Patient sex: F
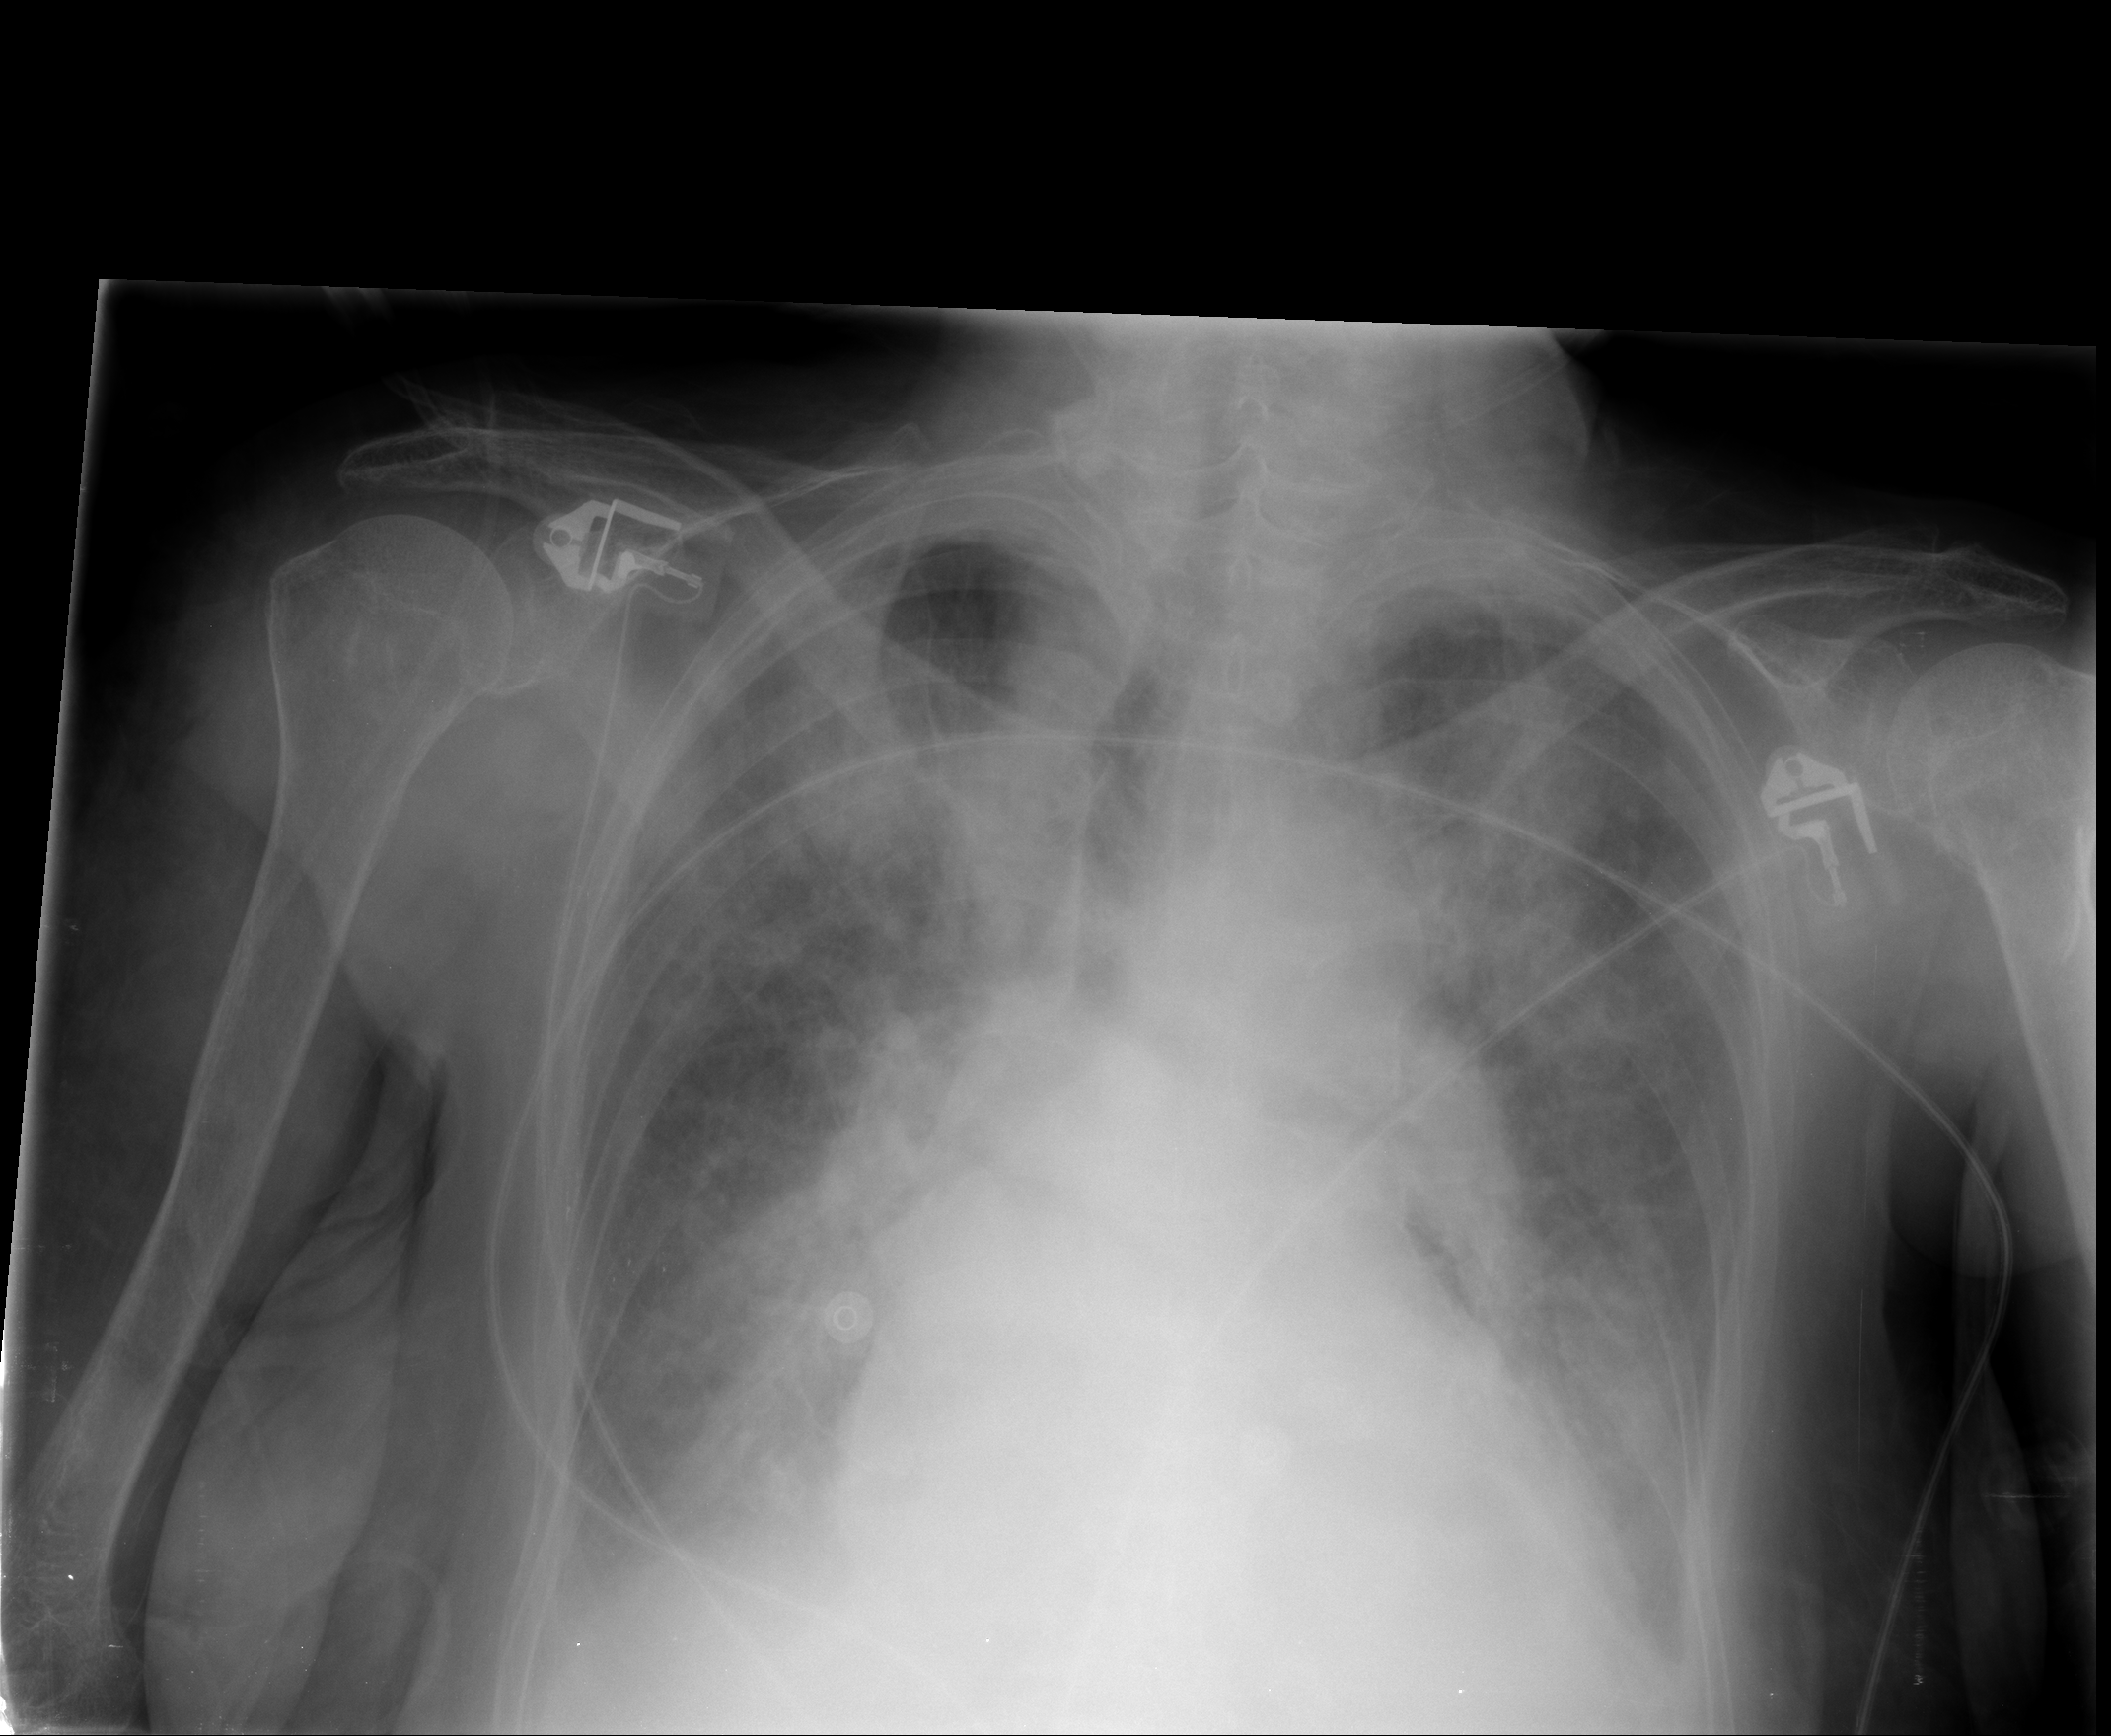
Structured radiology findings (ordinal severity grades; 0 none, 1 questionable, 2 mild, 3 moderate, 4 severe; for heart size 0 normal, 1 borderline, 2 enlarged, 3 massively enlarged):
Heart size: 2
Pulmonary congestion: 3
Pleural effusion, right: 2
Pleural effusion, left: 2
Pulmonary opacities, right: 3
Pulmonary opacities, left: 3
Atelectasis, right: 3
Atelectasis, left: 3